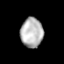
Tissue: prostate
Cell type: Epithelial cells
Senescence score: 0.2948
Nuclear area (px): 650
Mean DAPI intensity: 181.332